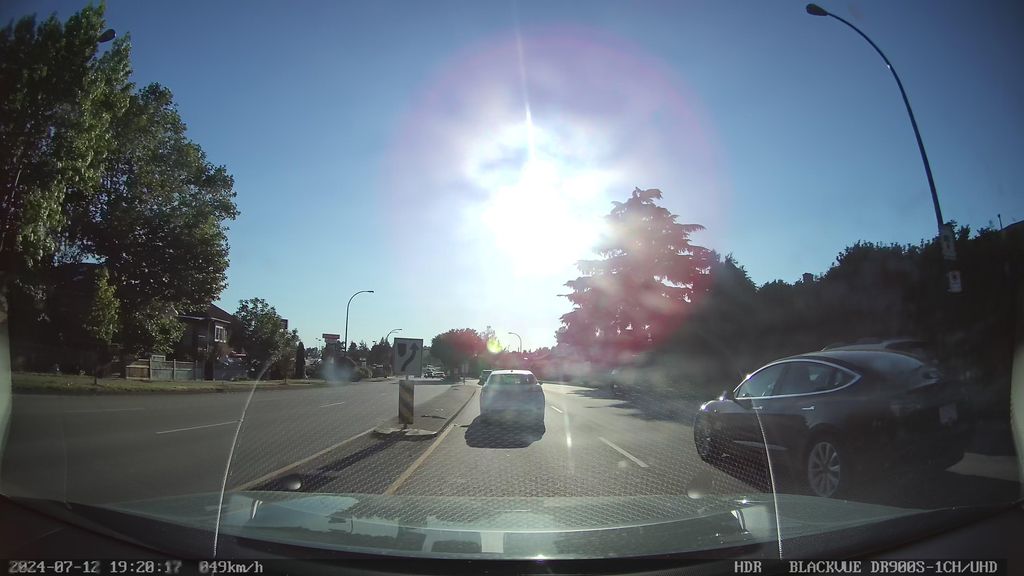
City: vancouver